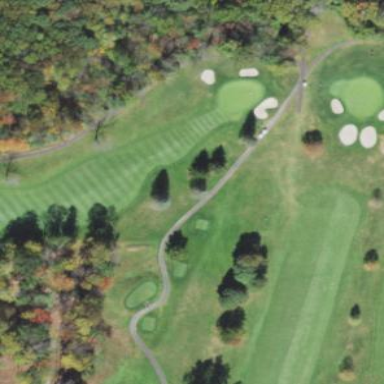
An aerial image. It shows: Golf tee.